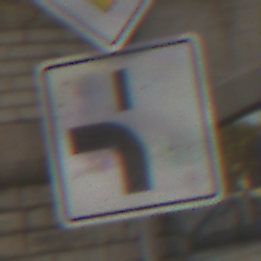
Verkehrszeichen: VerlaufVorfahrtsstrasse5
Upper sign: Vorfahrtsstrasse
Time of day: MorningAfternoon
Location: Outdoor (Suburban)
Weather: PartlyCloudy
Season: NotSpecified
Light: Natural